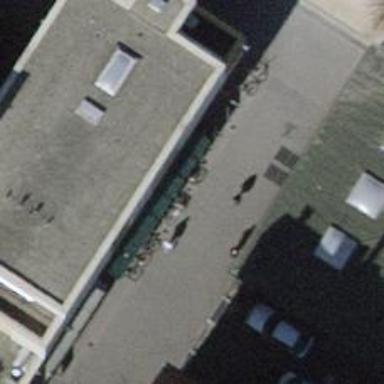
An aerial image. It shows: Bicycle parking area with stands available.